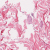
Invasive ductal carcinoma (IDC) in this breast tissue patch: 0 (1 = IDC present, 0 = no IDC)